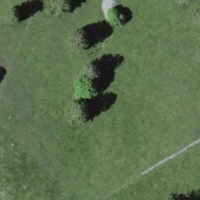
EUNIS habitat code: 23
Species observed at this site:
Anthriscus sylvestris